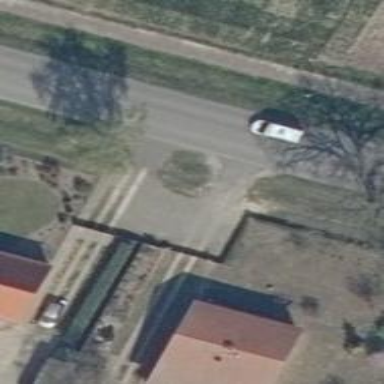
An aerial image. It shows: Driveway.